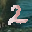
Label: 2